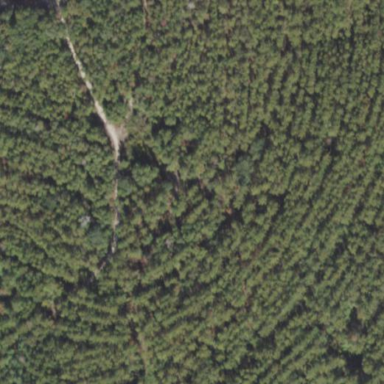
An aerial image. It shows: Forest dominated by needle-leaved trees.